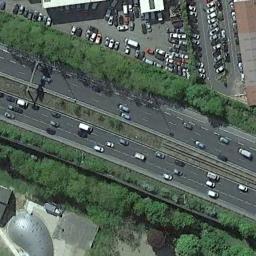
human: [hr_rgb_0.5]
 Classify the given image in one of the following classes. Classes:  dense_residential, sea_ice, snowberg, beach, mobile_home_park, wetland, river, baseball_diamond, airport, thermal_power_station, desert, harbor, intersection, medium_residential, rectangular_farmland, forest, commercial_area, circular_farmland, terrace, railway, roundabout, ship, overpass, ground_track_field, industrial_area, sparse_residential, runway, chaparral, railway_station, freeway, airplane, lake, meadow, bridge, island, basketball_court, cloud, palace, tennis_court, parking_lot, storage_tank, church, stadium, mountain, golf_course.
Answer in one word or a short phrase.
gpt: freeway